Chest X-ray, PA view. Patient: 56 years old, sex F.
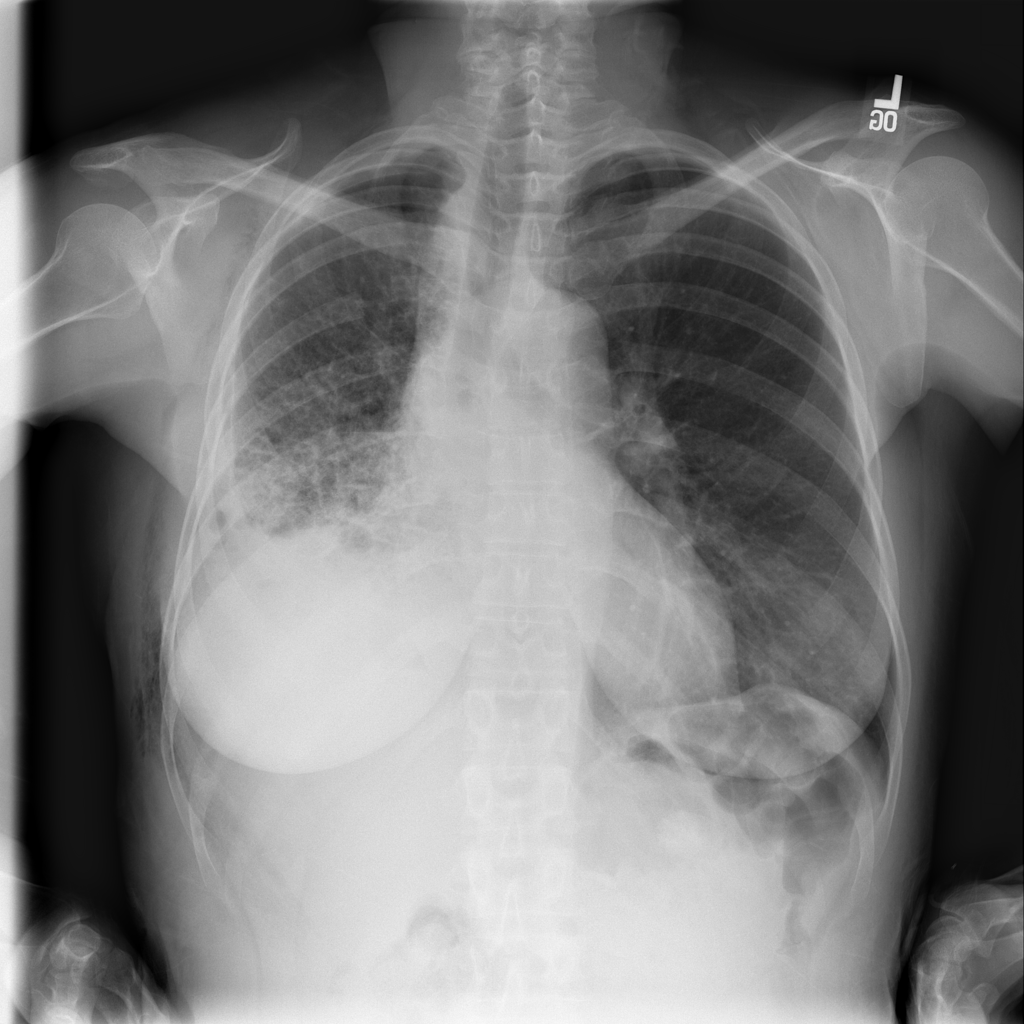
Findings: Emphysema, Infiltration, Pneumothorax